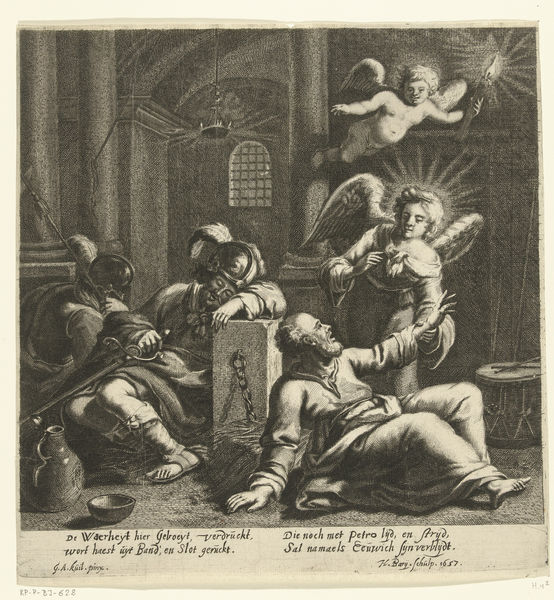
Titel: Petrus wordt uit de gevangenis bevrijd
Künstler: Hendrik Bary
Standort: Amsterdam
Institution: Rijksmuseum
Schlagwörter: chambre, fenetre, ange, anges, soldats, soldat, prison, flambeau, torche, caraffe, tambour, prisonnier, karaffe